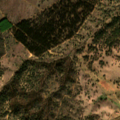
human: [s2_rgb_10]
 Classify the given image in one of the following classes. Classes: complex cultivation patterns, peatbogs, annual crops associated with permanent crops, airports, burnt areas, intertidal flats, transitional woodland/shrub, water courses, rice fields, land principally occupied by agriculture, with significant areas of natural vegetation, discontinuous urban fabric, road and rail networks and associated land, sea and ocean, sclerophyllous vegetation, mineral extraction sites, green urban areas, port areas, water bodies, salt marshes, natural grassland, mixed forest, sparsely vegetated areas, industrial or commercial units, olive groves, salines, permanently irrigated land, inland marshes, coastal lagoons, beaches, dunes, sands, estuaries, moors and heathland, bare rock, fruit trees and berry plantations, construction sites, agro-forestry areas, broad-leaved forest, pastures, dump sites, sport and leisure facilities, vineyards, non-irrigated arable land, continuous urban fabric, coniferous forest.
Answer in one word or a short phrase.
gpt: non-irrigated arable land, agro-forestry areas, broad-leaved forest, transitional woodland/shrub